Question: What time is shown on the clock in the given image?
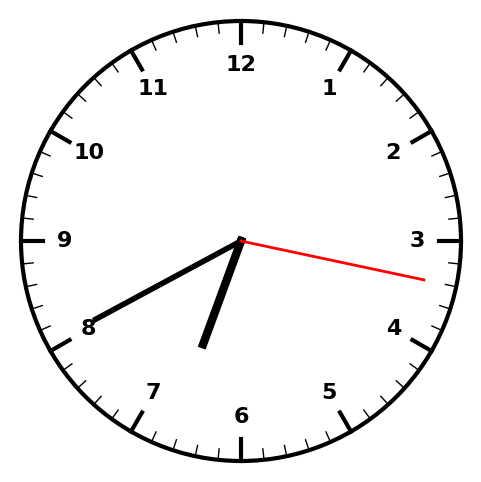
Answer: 06:40:17